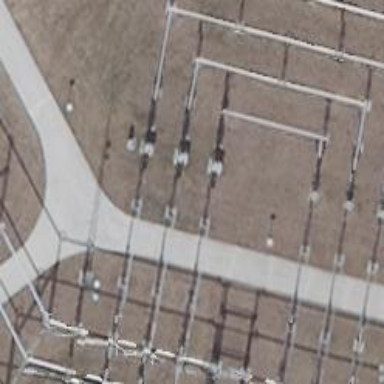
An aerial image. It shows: Outdoor switch with 3 cables.